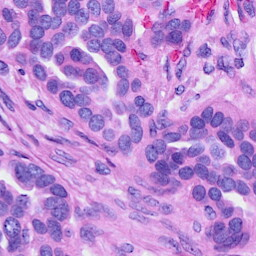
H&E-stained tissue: Ovarian